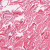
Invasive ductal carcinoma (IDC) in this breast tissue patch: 0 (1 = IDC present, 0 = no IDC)